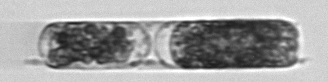
Label: Hemiaulus